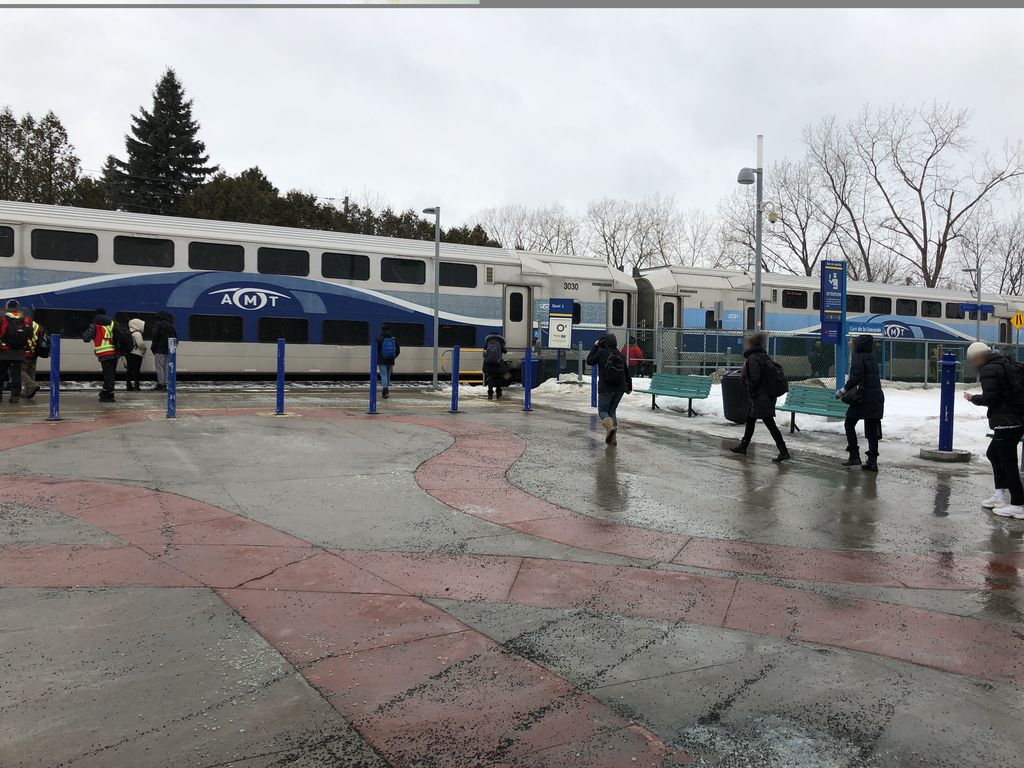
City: montreal